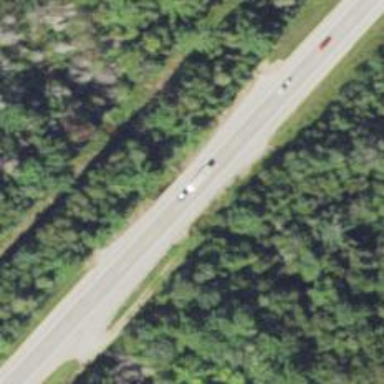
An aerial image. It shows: Primary highway bridge with asphalt surface.